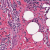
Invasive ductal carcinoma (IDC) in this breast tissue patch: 0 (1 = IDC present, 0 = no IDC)